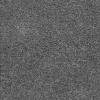
Atmospheric dust classification: dusty